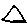
Label: triangle